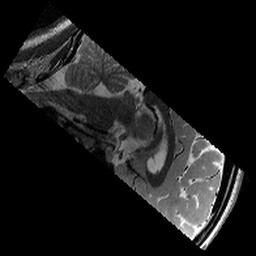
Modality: T2w
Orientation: sagittal
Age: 11
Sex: female
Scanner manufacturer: siemens
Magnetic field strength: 3 T
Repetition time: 9.23 s
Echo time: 0.067 s